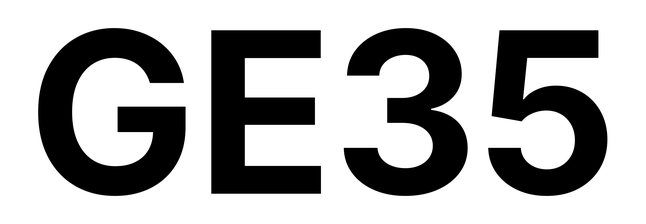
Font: Inter_Bold